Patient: sex M, age 48
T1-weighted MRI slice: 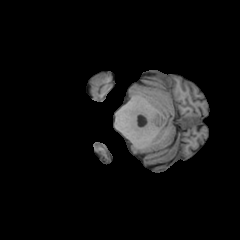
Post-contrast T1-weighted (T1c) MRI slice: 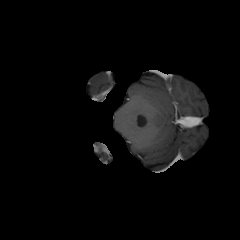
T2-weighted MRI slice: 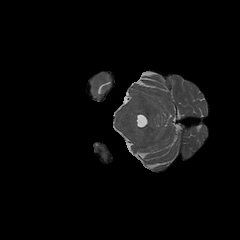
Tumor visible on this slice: no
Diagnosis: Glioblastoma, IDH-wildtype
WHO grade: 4